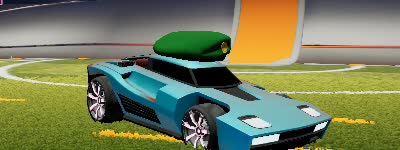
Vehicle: breakout